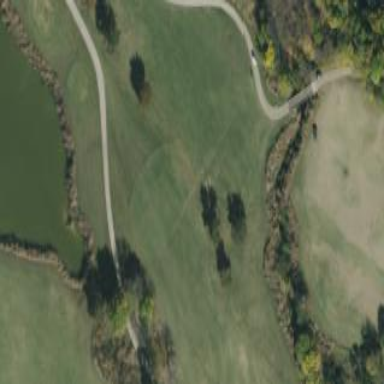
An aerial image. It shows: Grassy area designated as golf fairway.